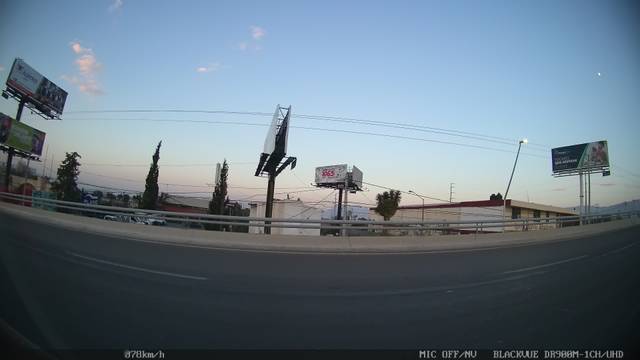
Region: Mexico
Coordinates: 25.439, -100.974